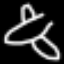
Label: airplane